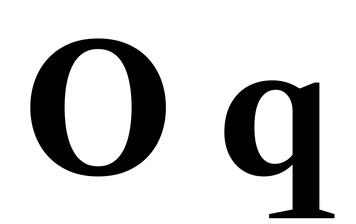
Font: LibreCaslonText_Bold